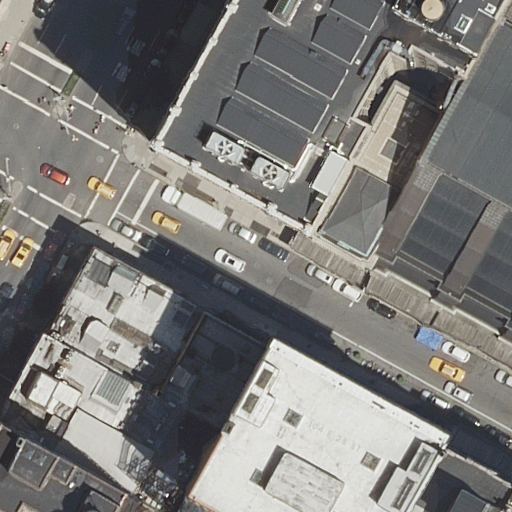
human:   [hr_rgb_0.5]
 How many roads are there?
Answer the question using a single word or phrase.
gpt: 7

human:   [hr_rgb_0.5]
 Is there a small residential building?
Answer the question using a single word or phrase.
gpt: yes

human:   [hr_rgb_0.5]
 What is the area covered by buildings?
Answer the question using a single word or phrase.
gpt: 3034m2

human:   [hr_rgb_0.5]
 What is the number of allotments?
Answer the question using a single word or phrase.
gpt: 0

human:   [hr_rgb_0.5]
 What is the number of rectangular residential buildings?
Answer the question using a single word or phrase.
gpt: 6

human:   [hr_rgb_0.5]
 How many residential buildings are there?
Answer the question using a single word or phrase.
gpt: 10

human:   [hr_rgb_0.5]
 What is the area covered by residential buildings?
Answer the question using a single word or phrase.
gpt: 2511m2

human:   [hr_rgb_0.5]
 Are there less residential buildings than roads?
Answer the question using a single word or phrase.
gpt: no

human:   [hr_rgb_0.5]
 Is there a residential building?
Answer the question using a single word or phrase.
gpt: yes

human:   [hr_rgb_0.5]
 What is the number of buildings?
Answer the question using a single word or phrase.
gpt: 11

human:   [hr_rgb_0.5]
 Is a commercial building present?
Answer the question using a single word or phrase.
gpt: yes

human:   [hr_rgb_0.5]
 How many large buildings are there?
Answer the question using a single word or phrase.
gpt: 3

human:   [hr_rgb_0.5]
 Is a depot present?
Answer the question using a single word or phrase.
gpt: no

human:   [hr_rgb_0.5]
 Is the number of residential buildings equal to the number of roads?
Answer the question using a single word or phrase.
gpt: no

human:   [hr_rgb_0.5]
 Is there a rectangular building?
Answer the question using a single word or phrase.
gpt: yes

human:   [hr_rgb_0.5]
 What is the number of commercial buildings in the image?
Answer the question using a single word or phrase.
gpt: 1

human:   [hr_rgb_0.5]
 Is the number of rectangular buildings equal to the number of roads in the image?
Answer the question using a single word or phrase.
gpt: yes

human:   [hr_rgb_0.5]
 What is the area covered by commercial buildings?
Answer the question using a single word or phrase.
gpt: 522m2

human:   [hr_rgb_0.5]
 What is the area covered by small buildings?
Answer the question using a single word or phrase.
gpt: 165m2

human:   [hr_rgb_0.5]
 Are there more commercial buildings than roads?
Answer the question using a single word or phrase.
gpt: no

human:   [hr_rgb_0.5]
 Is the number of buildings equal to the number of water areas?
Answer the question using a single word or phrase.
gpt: no

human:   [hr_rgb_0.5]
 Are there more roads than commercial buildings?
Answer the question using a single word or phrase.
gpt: yes

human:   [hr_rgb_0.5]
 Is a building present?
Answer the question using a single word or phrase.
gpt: yes

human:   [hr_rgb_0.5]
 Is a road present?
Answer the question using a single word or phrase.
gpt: yes

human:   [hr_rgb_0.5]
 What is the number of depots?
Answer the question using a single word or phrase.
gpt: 0

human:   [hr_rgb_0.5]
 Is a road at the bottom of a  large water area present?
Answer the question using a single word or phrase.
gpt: no

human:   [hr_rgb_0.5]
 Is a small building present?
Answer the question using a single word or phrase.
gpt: yes

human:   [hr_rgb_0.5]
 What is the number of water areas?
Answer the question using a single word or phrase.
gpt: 0

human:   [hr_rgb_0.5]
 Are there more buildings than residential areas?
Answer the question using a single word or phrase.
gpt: yes

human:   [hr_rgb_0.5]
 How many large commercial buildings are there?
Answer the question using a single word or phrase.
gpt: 1

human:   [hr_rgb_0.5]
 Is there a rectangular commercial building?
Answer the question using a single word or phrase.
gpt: yes

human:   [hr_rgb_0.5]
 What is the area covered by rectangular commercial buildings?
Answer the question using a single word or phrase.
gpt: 522m2

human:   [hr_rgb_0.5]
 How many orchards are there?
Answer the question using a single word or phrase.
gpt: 0

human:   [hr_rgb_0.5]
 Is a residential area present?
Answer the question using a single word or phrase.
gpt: no

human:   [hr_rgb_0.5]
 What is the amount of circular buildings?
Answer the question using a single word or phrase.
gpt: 0

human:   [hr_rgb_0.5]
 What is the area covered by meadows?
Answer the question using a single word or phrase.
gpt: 0m2

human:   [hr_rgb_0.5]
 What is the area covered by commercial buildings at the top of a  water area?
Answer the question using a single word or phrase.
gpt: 0m2

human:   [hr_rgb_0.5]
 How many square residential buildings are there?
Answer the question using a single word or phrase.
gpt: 0

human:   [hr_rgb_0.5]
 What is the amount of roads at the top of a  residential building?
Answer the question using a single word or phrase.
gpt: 7

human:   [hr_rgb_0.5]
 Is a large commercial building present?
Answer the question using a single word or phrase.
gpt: yes

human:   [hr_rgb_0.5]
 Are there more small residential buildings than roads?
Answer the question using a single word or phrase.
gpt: no

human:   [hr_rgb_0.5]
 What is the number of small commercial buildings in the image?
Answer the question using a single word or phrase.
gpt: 0

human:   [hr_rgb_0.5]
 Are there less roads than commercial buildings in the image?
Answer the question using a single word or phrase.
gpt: no

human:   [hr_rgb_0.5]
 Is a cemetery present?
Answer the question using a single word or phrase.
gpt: no

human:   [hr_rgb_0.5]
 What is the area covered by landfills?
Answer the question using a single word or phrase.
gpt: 0m2

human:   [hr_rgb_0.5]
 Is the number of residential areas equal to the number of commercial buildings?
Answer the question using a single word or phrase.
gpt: no

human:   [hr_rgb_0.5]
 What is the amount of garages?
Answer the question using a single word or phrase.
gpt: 0

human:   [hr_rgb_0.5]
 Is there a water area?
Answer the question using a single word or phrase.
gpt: no

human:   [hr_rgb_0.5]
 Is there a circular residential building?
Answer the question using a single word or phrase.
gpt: no

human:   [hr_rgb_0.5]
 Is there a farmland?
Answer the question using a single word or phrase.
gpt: no

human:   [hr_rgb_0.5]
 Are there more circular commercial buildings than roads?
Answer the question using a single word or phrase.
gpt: no

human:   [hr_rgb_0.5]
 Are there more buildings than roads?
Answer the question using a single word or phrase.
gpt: yes

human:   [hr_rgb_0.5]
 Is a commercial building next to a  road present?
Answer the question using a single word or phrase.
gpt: yes

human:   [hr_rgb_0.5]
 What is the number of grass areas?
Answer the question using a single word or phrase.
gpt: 0

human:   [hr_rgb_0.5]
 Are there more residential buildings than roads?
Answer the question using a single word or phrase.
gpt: yes

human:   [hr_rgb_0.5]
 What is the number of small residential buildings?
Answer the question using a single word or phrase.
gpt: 3

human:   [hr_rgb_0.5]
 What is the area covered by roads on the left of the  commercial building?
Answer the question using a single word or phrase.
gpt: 0m2

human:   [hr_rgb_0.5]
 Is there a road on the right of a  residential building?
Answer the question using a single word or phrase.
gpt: yes

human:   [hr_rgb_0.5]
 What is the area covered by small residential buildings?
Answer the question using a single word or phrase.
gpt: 165m2

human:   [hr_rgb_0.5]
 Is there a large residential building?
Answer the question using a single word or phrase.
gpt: yes

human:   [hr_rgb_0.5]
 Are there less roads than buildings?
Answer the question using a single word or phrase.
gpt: yes

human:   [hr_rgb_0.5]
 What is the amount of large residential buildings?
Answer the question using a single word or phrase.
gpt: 2

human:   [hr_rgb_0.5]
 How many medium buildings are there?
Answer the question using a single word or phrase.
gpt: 5

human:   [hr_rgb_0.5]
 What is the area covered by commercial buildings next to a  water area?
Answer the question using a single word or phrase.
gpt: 0m2